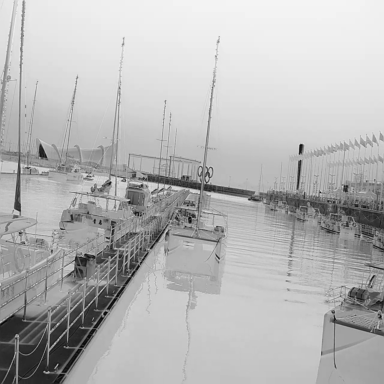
There are 11 objects shown in the infrared image, including a canoe, and ten sailboats.